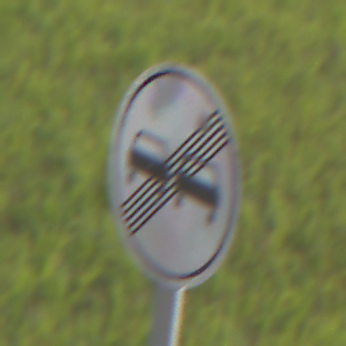
Verkehrszeichen: EndeUeberholverbot
Umgebung: Outdoor, Nature
Tageszeit: SunriseSunset
Wetter: PartlyCloudy
Licht: Natural
Jahreszeit: NotSpecified
Kontrast: MediumContrast